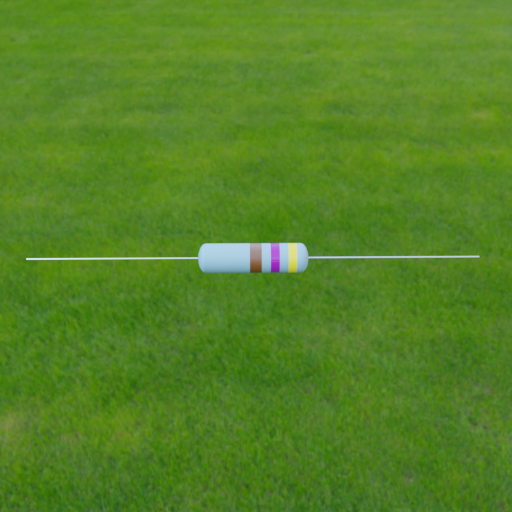
Resistor colour bands (in order): brown, violet, yellow